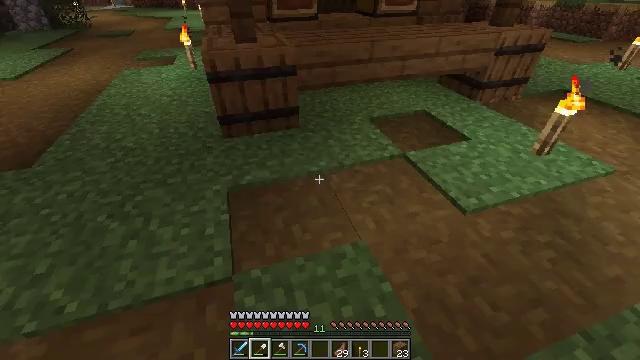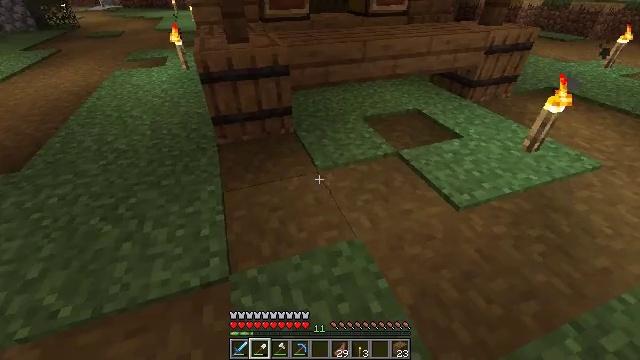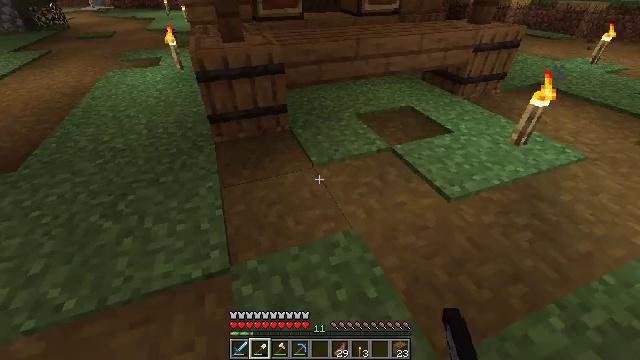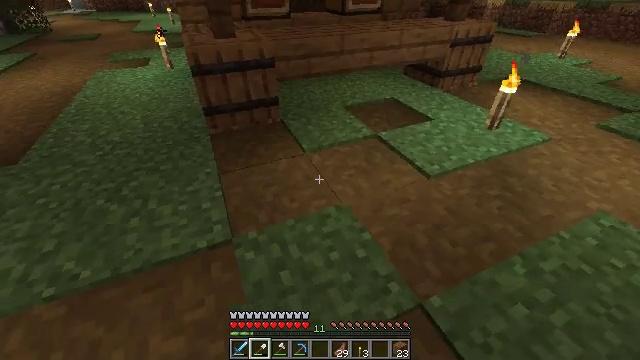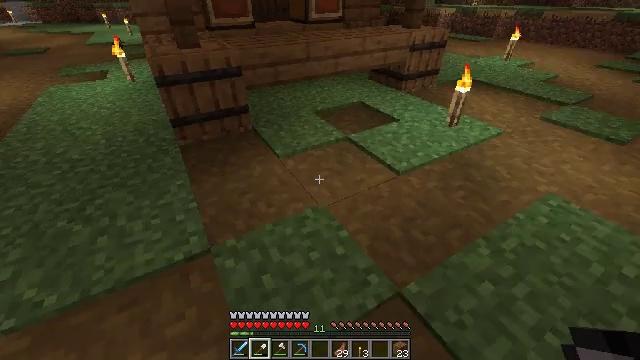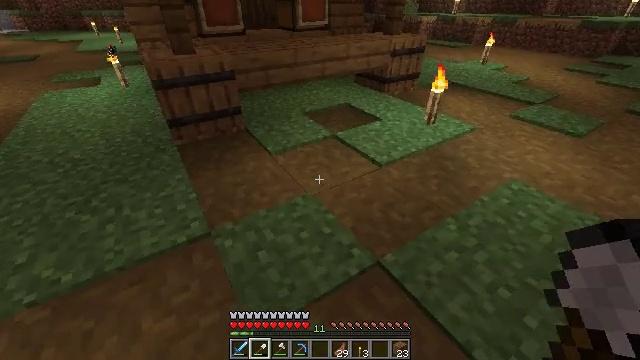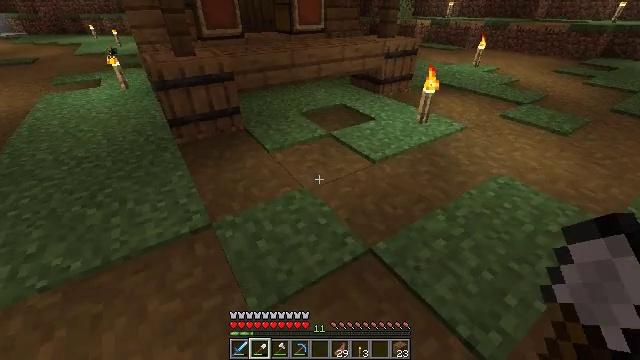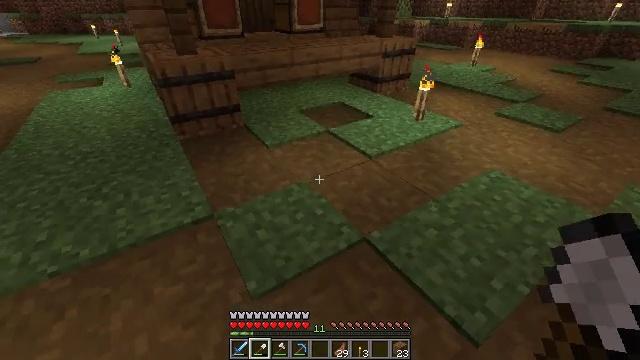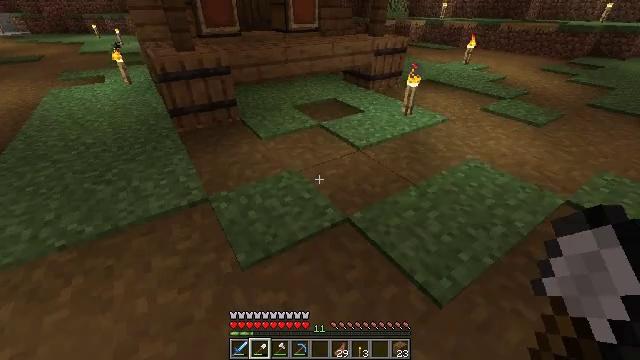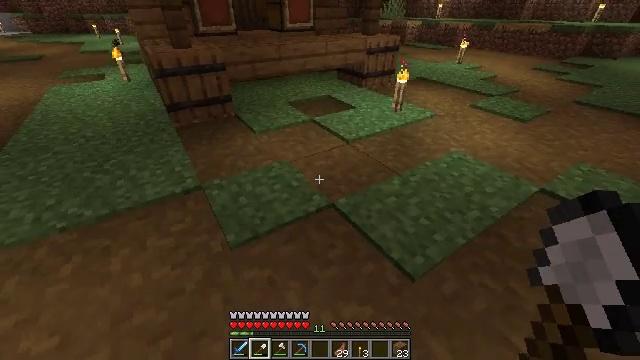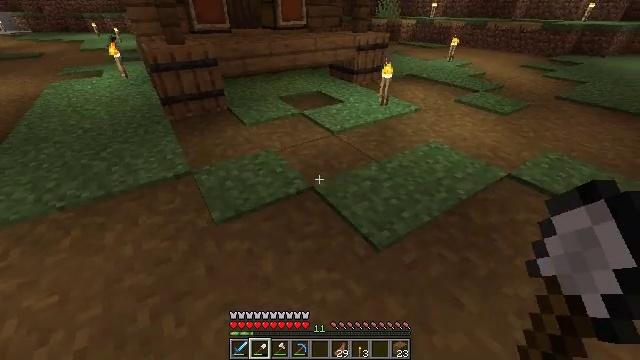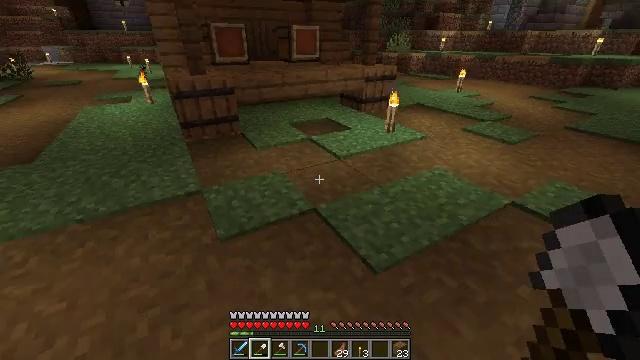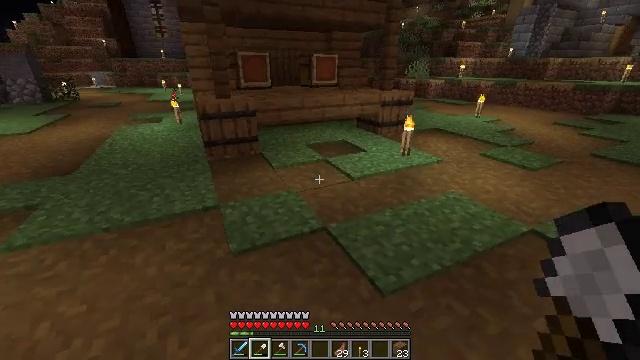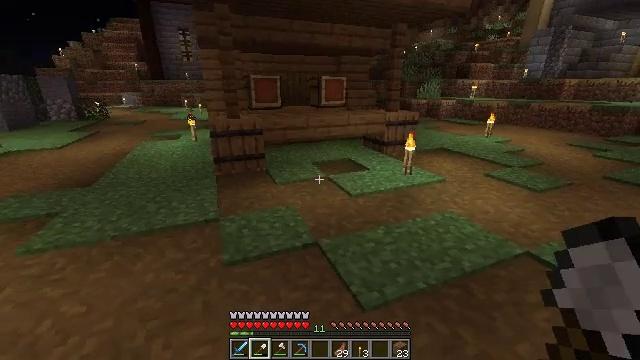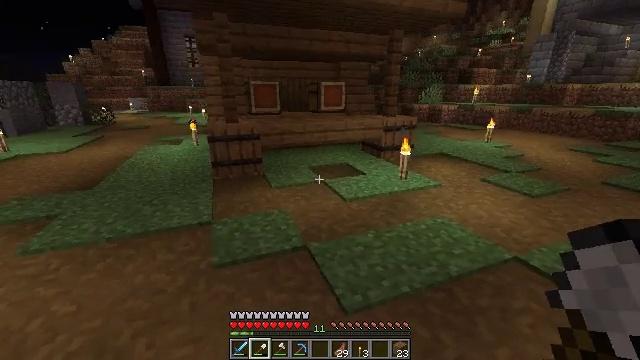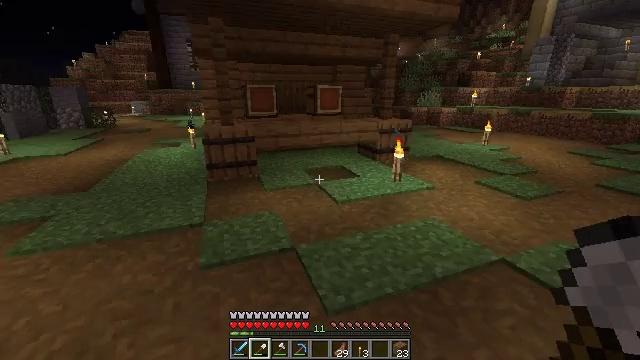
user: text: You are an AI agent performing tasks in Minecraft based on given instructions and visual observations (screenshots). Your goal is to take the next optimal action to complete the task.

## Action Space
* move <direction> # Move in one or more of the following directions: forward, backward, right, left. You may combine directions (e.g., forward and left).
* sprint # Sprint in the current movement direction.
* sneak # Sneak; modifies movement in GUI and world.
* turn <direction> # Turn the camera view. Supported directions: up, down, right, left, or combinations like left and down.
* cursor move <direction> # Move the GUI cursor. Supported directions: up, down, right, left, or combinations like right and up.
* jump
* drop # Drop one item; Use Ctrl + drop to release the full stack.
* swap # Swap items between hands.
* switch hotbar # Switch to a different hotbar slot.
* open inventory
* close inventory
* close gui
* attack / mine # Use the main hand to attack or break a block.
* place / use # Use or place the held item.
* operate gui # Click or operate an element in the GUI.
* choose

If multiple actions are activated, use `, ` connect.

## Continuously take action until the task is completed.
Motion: motion action
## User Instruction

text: Remove birch leaves from trees.
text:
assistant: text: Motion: move back, turn right
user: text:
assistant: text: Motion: move back, turn right
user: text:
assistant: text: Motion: move back, turn right
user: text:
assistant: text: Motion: move back, turn right and up
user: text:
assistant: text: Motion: move back, turn right and up
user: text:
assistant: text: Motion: move back
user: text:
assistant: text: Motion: move back and move right
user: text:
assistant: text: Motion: move back and move right
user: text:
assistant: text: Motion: move back and move right
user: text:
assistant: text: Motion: move back and move right
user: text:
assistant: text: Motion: move back and move right, turn left and up
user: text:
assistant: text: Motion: move right, turn left and up
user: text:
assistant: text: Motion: move right, turn left and up
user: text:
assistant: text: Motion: move right, turn left and up
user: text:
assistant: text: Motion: move right
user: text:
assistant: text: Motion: move right
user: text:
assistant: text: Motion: move right
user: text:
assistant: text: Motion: move right
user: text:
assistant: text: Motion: move right
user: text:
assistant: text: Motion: move right
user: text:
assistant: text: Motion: move right
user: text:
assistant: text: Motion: move right
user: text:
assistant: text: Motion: move forward and move right
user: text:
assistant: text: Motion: move forward and move right
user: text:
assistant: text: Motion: move forward
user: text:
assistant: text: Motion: turn right
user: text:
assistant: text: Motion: move forward, turn right and up
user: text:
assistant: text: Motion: move forward, turn right and up
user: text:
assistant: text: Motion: move forward, turn right and up
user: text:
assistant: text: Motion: move forward